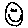
Label: smiley face